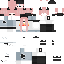
A female human skin with pale skin, wearing brown long hair dressed in a blue tshirt and gray pants, featuring a closed mouth.